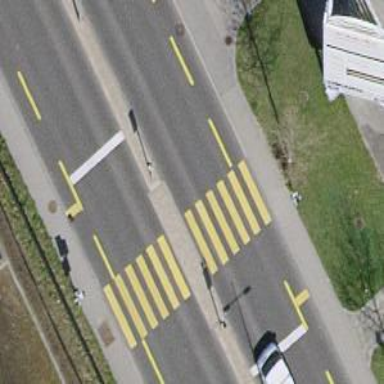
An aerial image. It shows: Zebra crossing on the road.